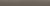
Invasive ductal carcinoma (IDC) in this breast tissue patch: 0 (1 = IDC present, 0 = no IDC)